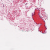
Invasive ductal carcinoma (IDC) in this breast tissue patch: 0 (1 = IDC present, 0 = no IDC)